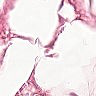
Metastatic tissue present: no